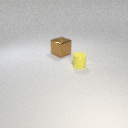
small yellow rubber cylinder to the right of large brown metal cube